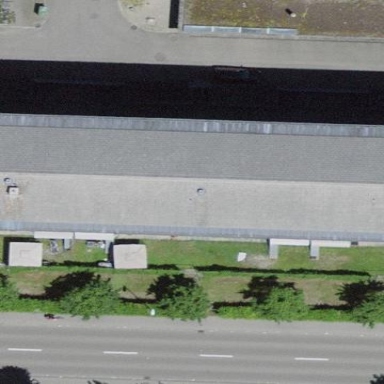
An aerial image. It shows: Apartment building with hipped roof.